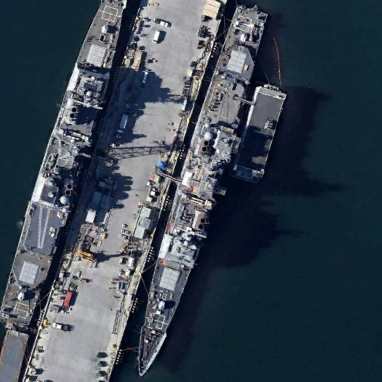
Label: cruiser